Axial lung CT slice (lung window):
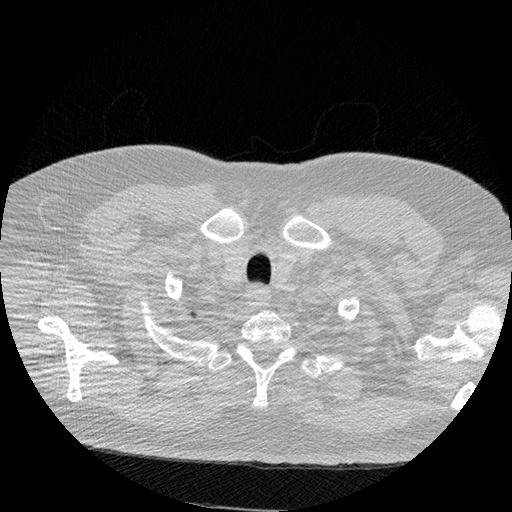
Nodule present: no